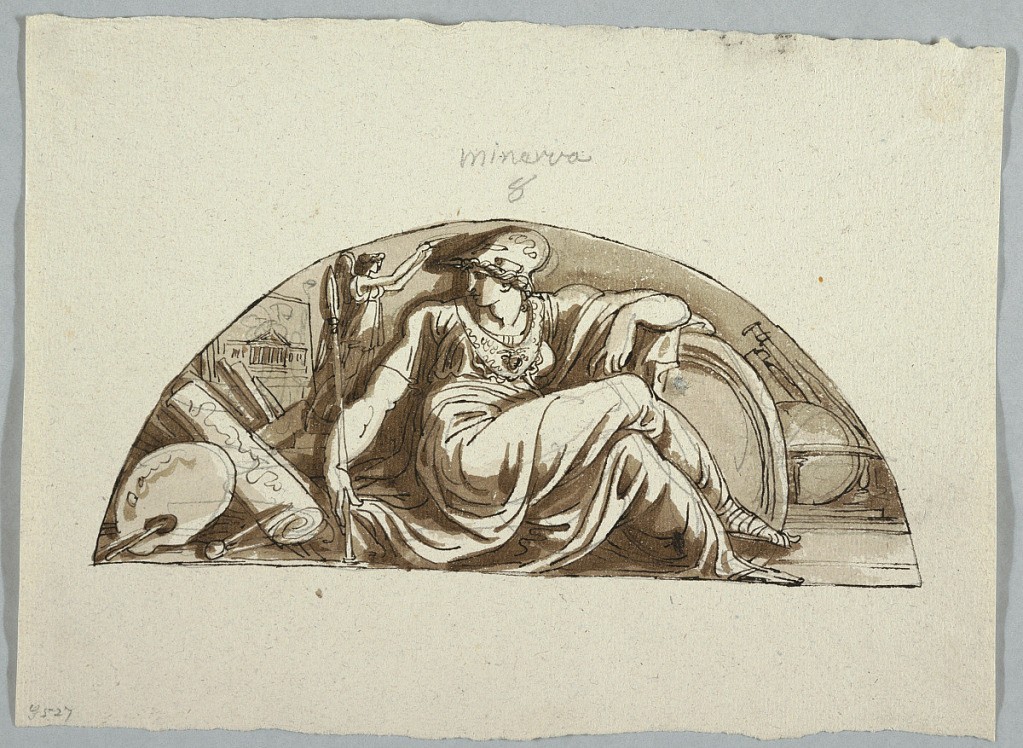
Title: Drawing
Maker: Felice Giani, Italian, 1758–1823
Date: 1810-1822
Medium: Pencil. Pen, ink. Brush, bistre. Rough greyish paper.
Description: Horizontal Rectangle. Shown sitting with the left arm leaning upon the shield, the right hand holds a spear. At left are symbols of the arts, at right of science.